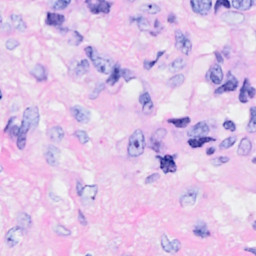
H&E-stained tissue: Breast